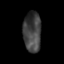
Tissue: skin
Cell type: Epithelial cells
Senescence score: 0.2157
Nuclear area (px): 706
Mean DAPI intensity: 65.276